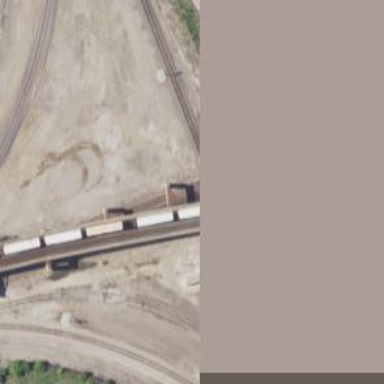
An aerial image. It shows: Railway crossing.